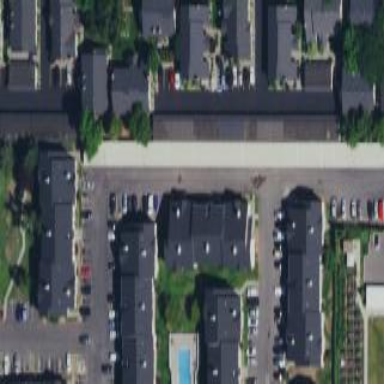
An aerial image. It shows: Residential area consisting of condominiums.